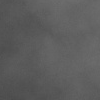
Atmospheric dust classification: dusty